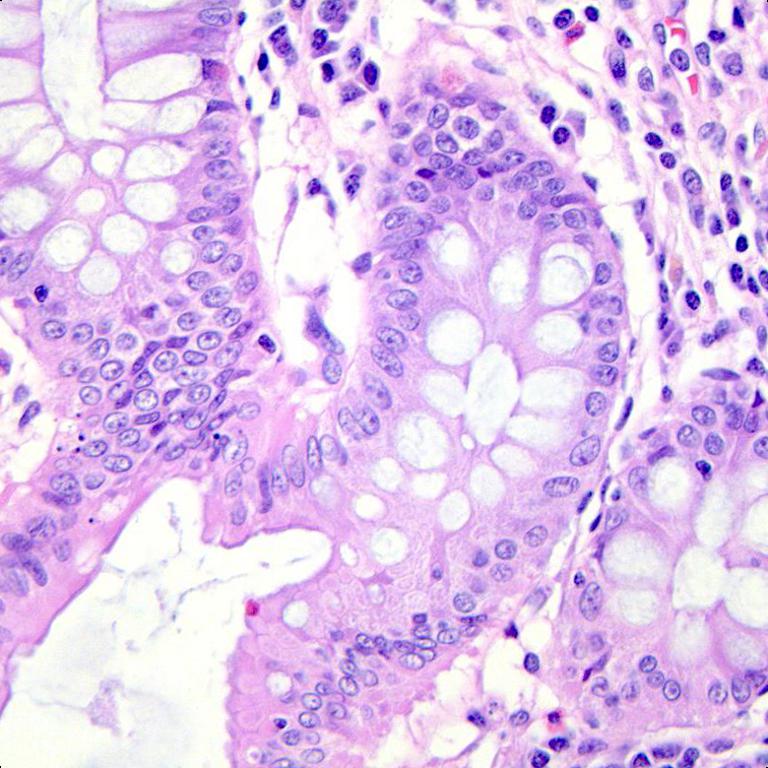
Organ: colon
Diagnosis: benign